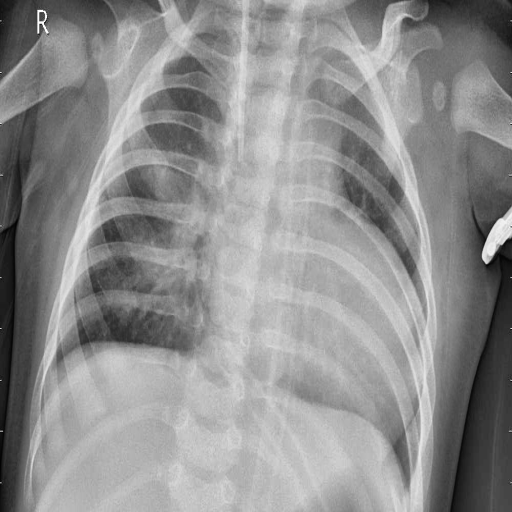
Finding: PNEUMONIA